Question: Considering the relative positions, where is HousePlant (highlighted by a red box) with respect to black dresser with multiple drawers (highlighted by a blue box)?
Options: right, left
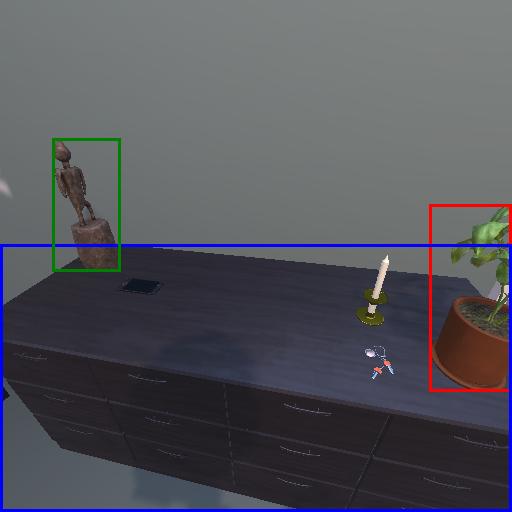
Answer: right